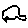
Label: car